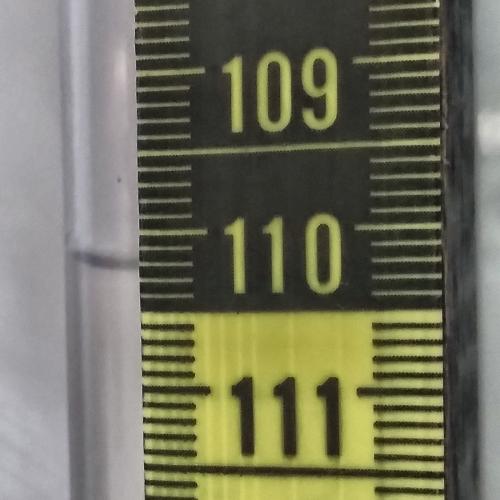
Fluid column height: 110.2 cm